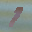
Label: 1